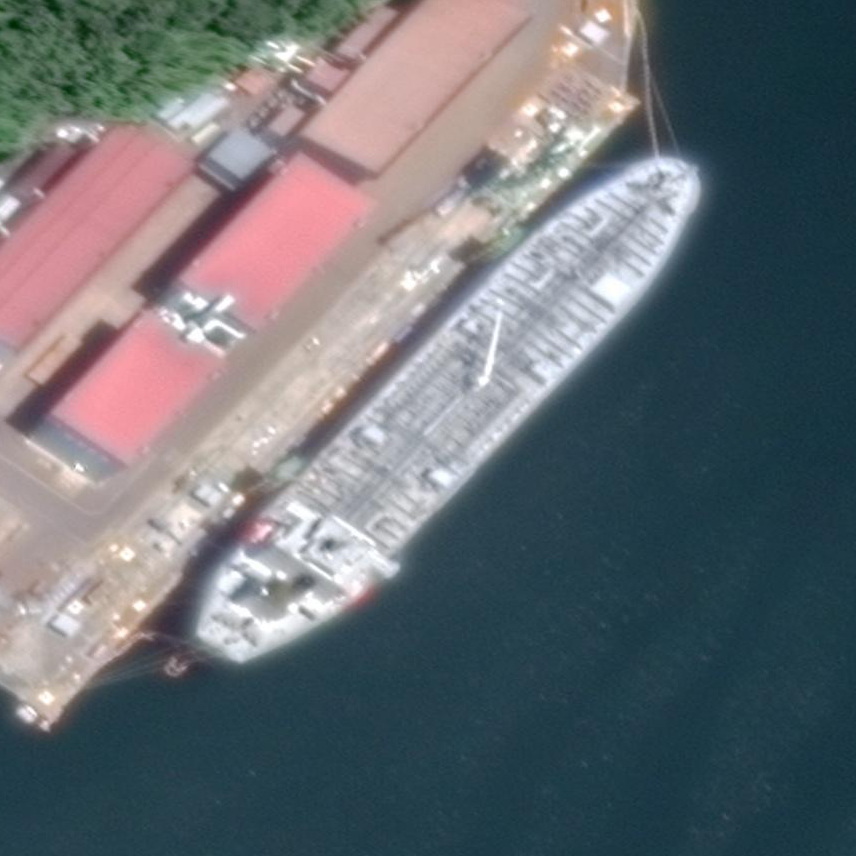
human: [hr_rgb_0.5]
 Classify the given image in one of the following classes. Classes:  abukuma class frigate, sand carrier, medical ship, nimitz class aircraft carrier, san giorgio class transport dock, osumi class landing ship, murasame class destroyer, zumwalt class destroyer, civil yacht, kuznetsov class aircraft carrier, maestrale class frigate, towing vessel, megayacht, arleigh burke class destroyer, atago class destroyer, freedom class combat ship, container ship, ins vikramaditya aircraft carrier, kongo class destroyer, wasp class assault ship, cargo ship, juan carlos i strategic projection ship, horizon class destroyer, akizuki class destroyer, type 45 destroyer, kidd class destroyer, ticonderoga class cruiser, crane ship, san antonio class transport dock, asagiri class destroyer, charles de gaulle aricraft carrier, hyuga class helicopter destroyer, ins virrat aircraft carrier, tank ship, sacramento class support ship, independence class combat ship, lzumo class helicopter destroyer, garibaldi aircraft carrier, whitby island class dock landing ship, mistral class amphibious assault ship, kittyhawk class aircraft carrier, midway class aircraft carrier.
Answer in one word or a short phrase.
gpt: Tank ship